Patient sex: F
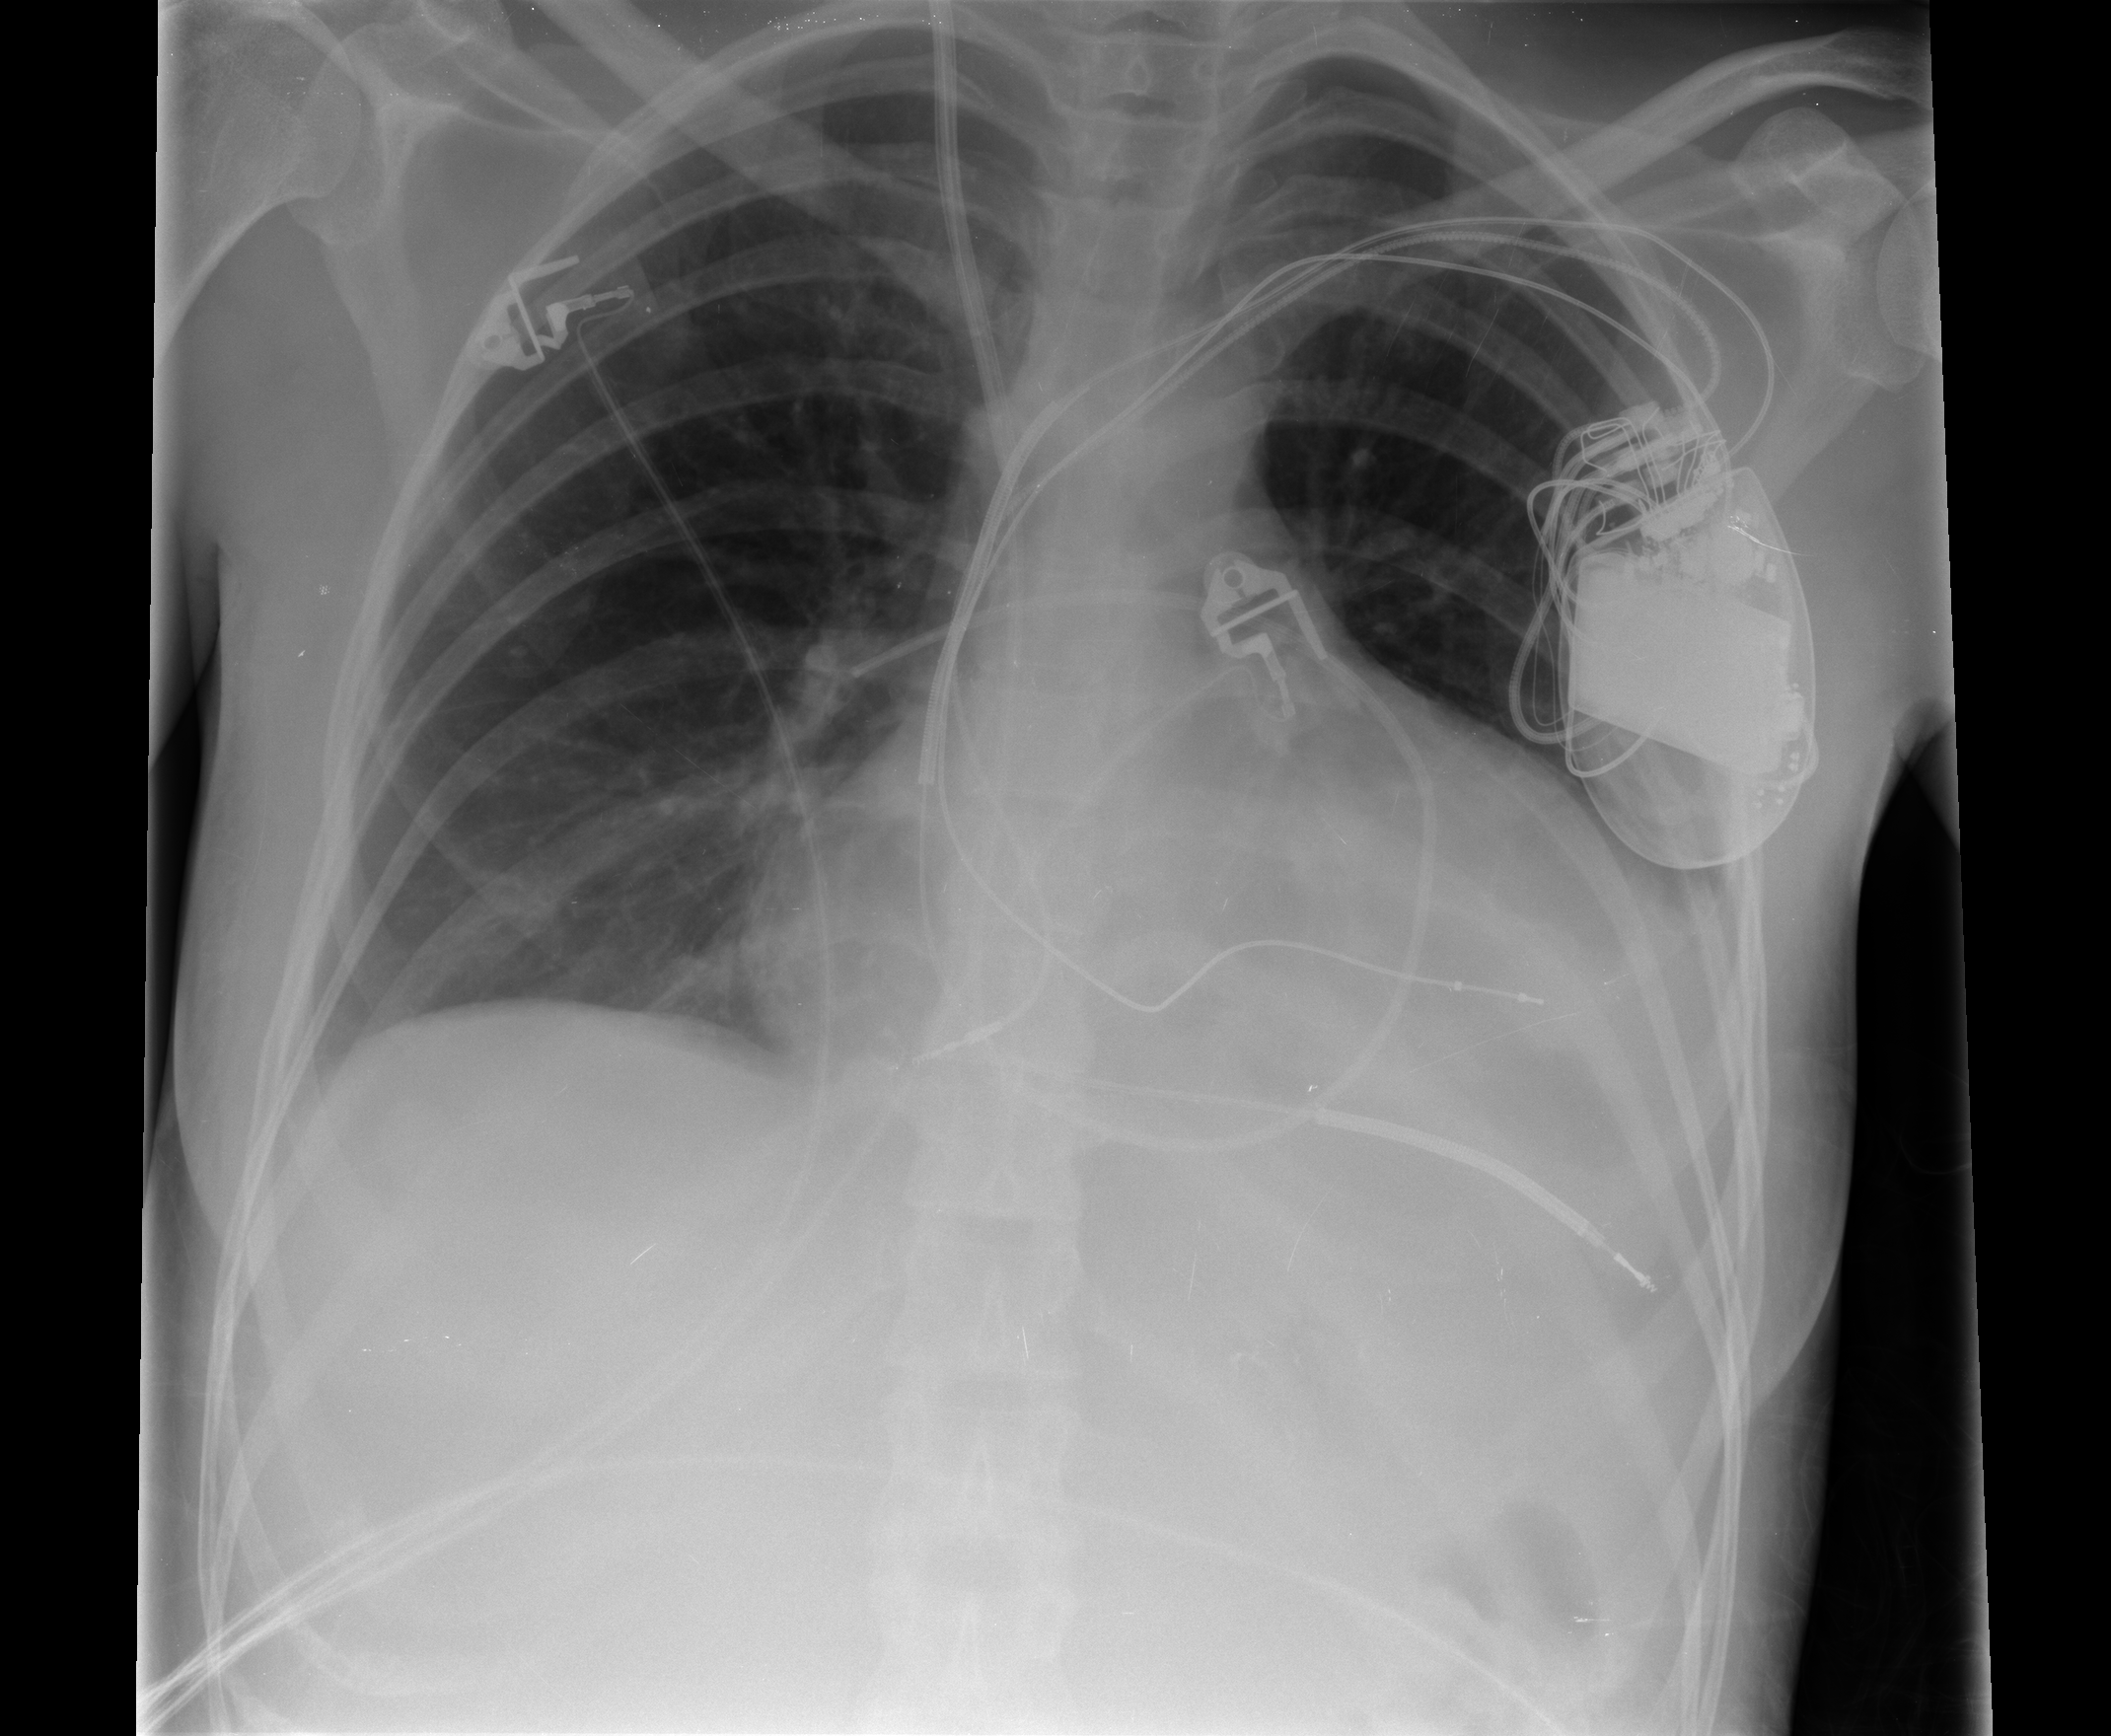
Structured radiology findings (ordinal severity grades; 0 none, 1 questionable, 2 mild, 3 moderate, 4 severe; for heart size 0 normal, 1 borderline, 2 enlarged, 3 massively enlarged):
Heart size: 3
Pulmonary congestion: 0
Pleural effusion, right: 0
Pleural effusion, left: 1
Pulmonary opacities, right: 0
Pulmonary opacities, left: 0
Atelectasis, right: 0
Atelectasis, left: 0